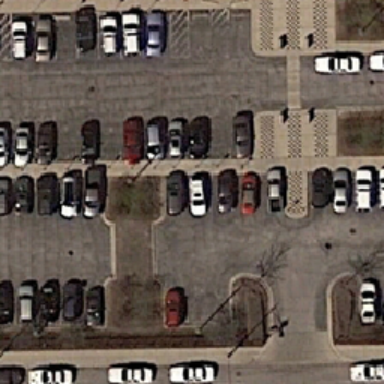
There are several parking areas along the edge of the parking lot .